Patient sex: M
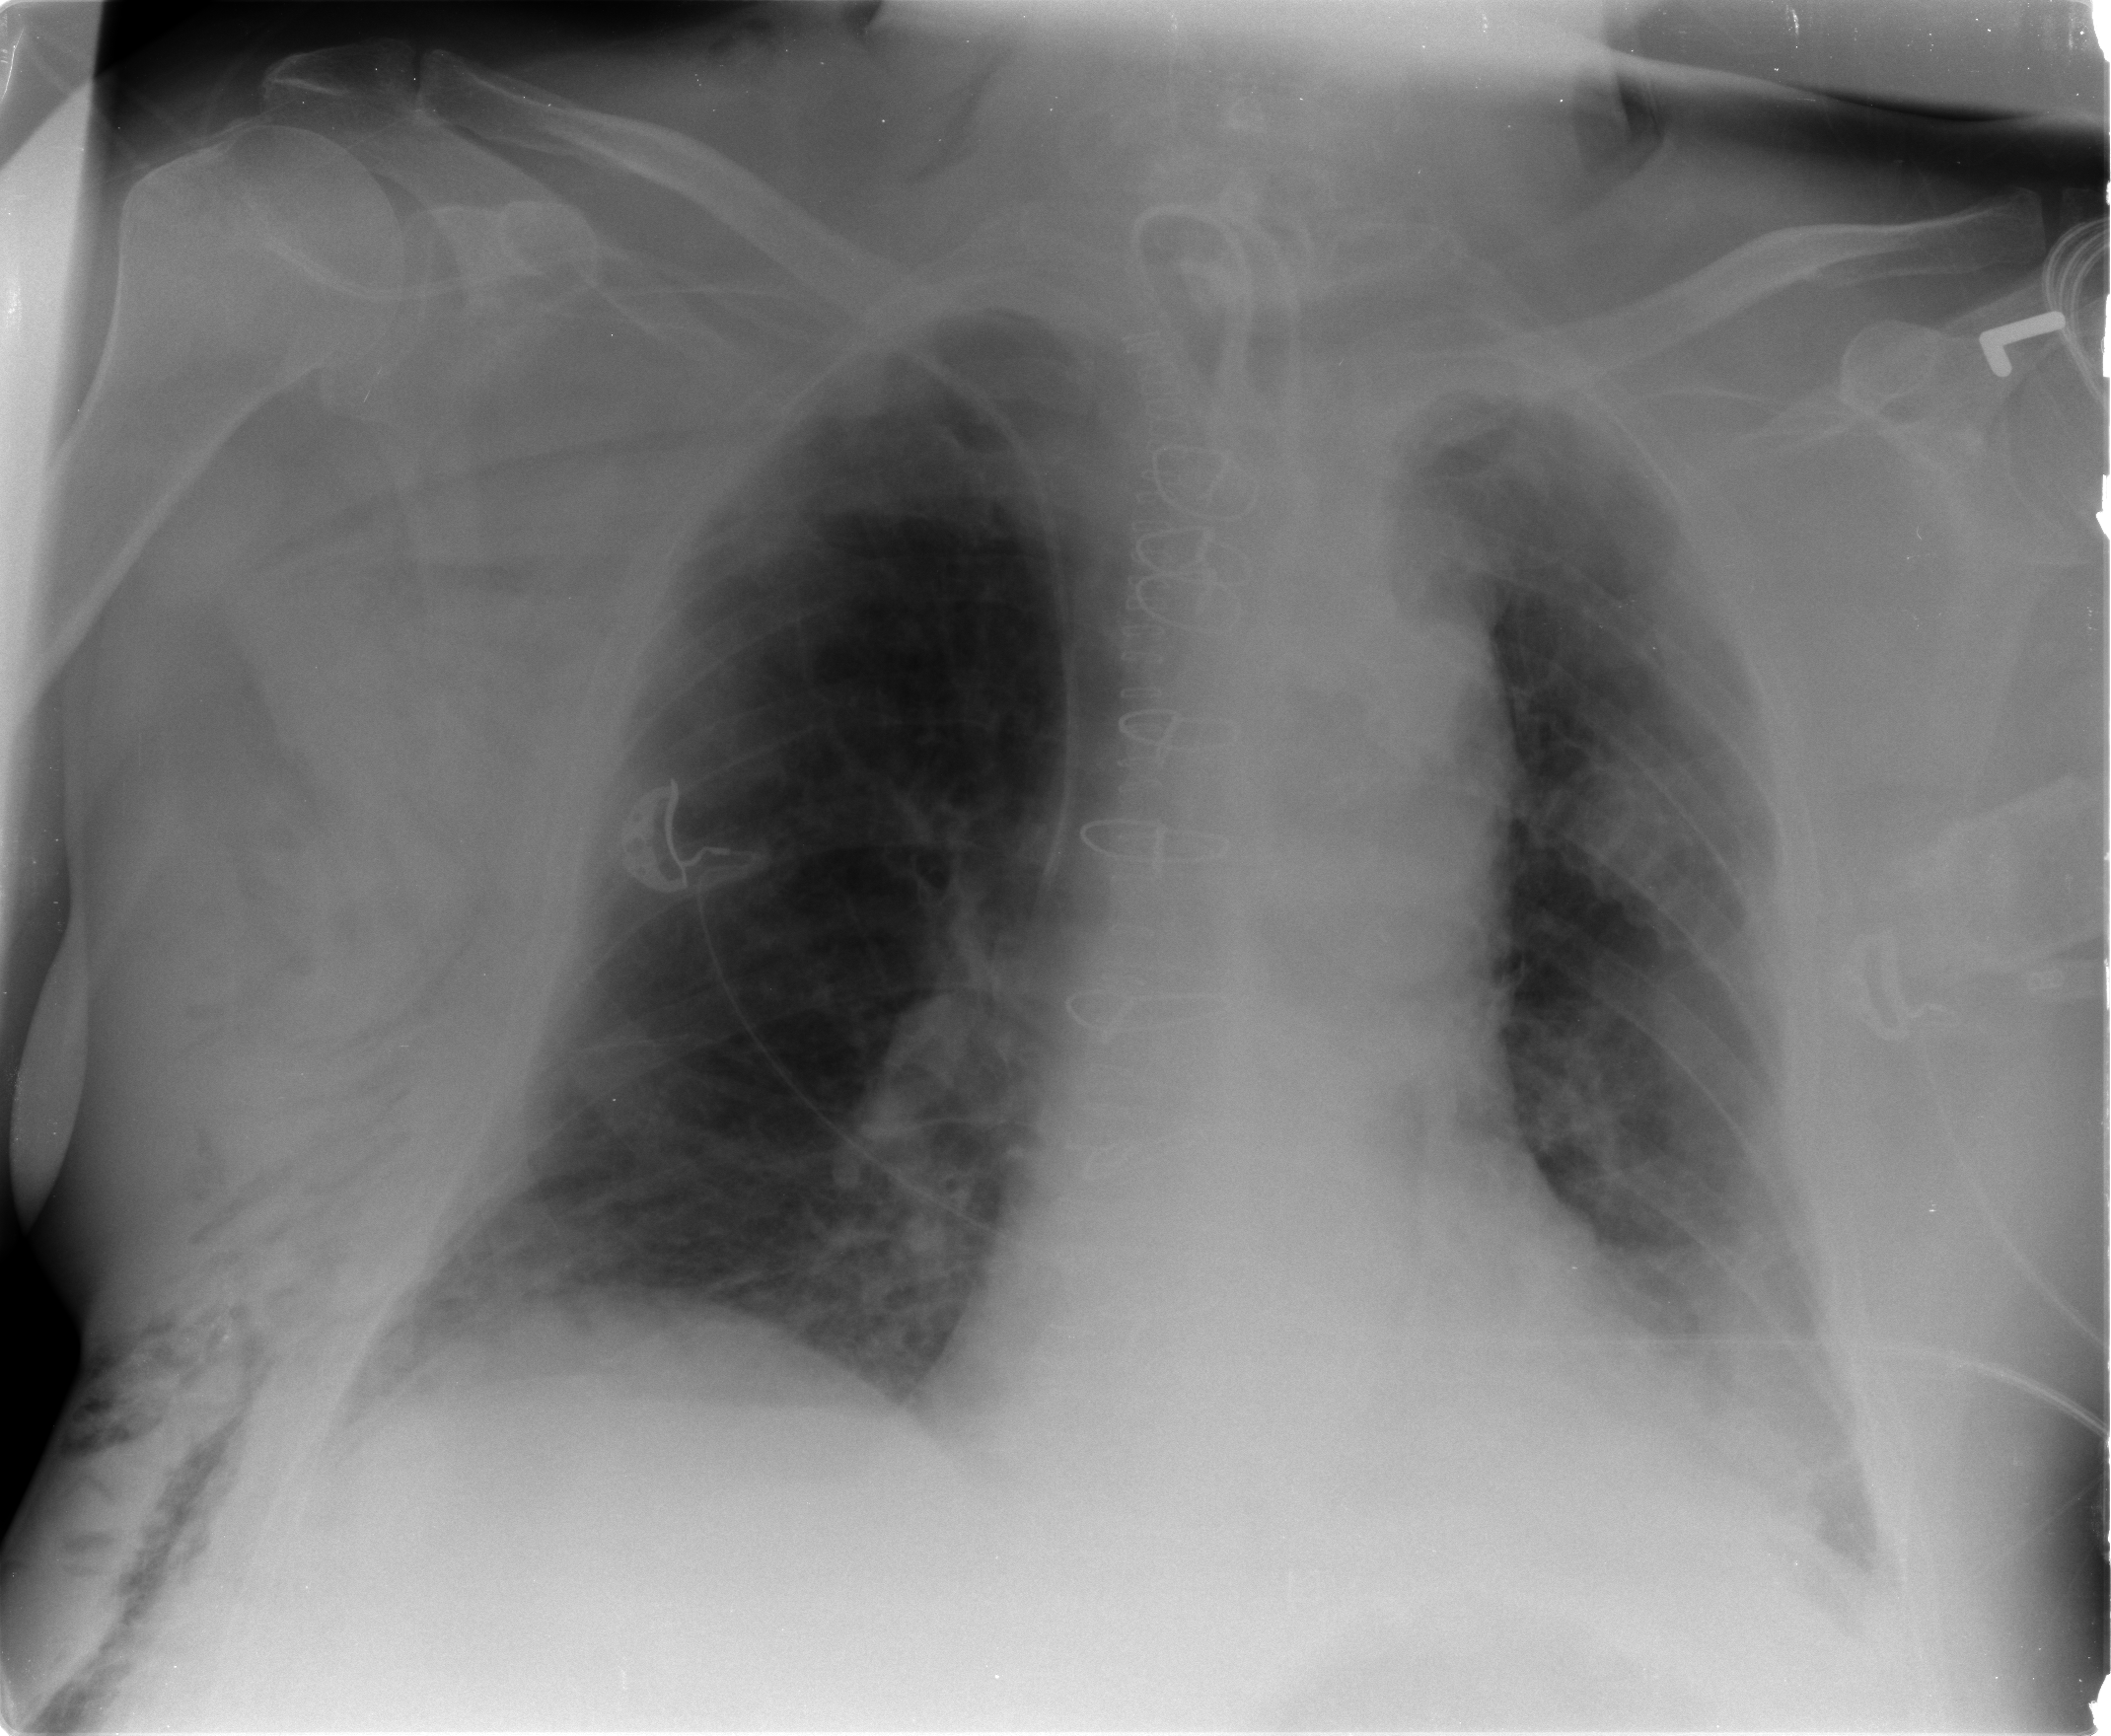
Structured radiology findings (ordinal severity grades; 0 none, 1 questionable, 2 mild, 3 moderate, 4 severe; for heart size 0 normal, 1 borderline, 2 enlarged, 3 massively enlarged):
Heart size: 0
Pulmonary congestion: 2
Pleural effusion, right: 2
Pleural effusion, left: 2
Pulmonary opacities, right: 0
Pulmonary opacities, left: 1
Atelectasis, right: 2
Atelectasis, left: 2